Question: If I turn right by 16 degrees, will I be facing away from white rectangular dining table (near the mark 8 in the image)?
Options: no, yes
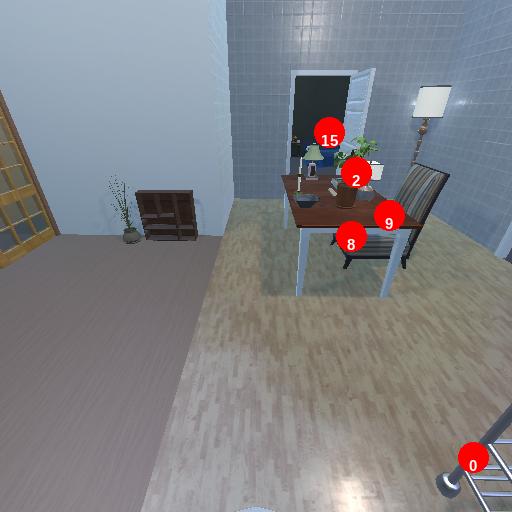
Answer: no